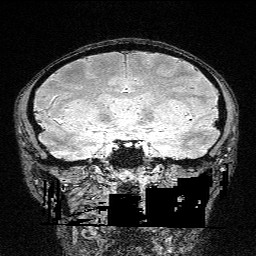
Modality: FLASH
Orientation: sagittal
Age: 24
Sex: female